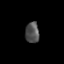
Tissue: prostate
Cell type: T cells
Senescence score: 0.1887
Nuclear area (px): 282
Mean DAPI intensity: 81.16